Question: Count the number of objects in the diagram.
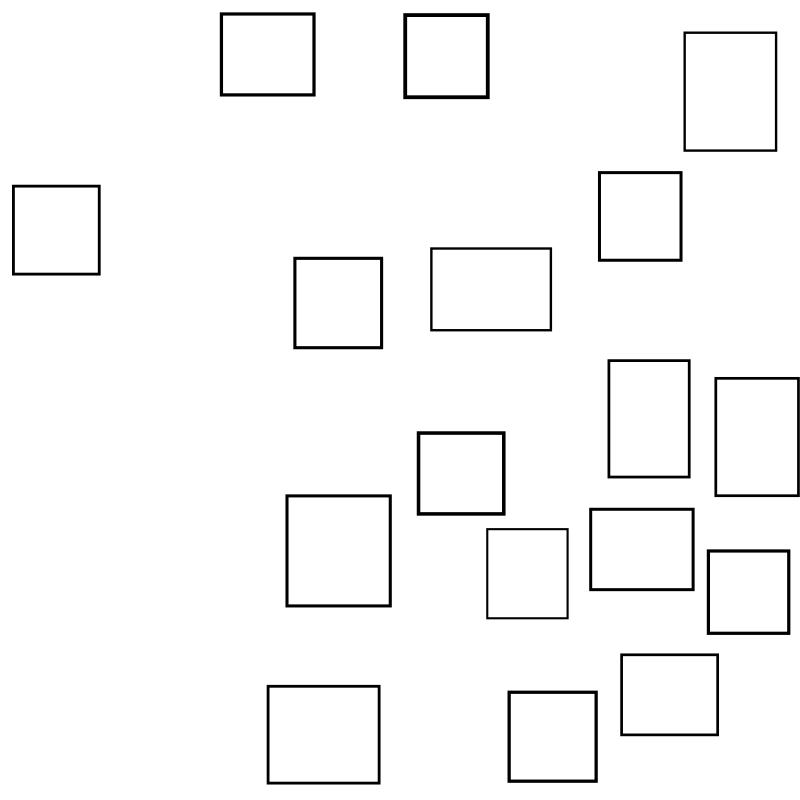
Answer: 17